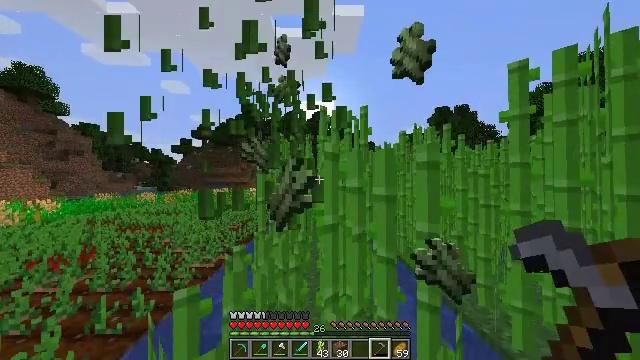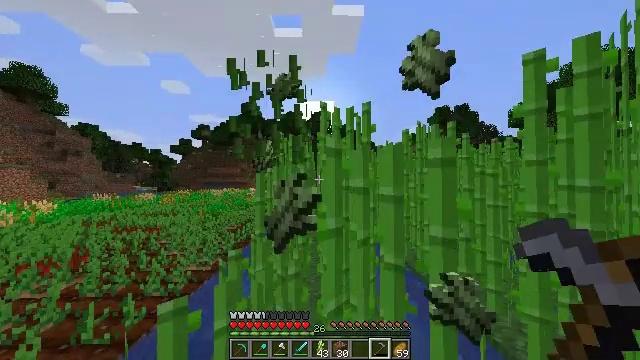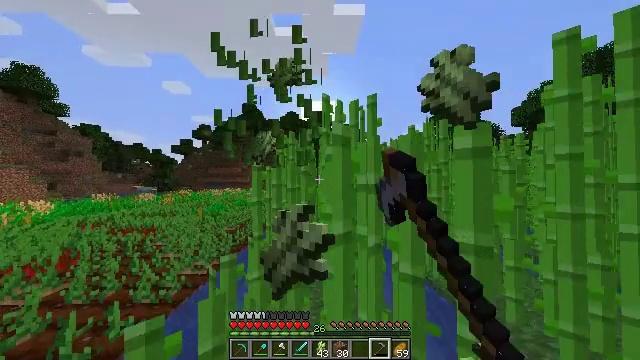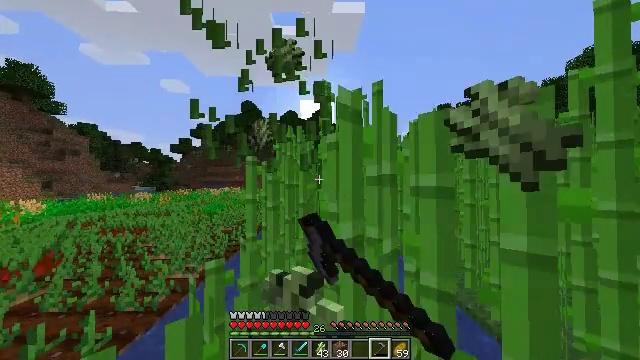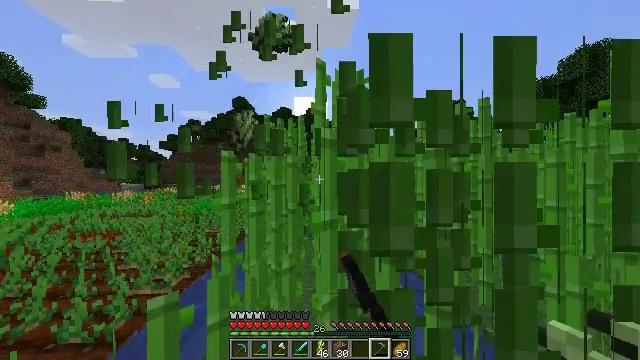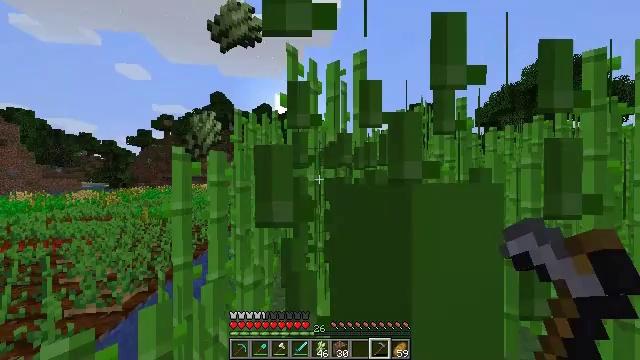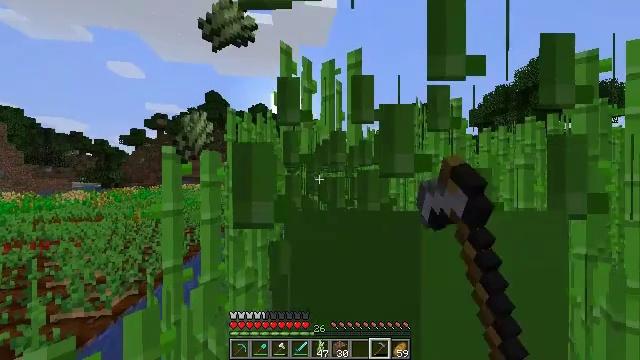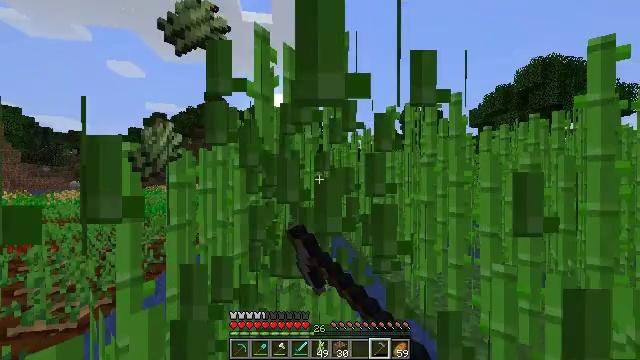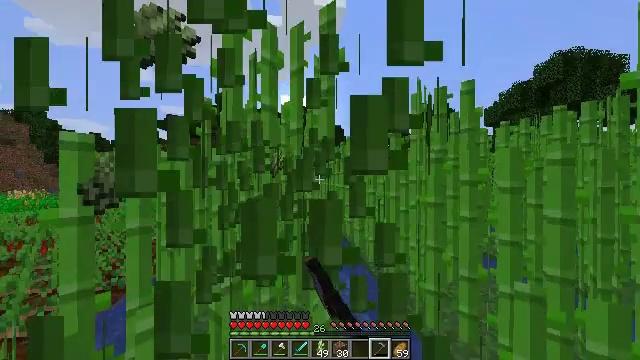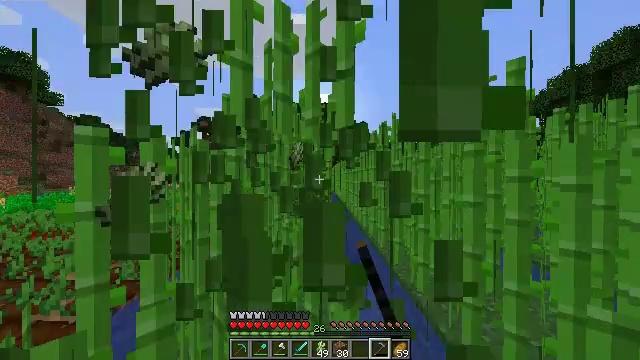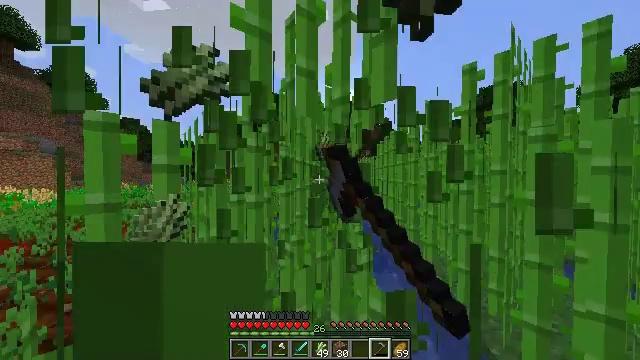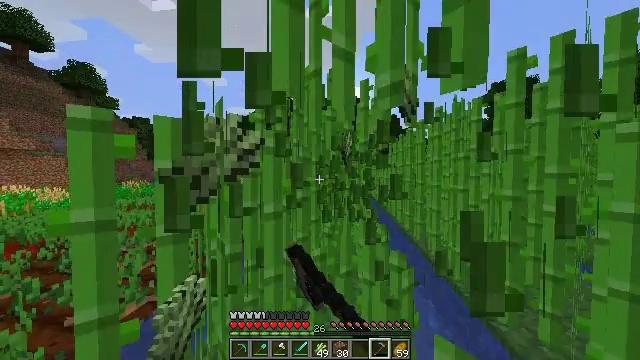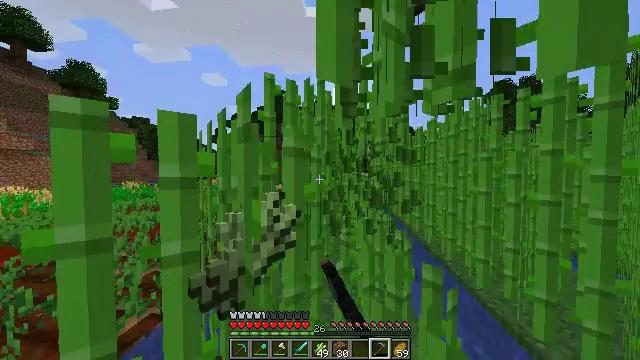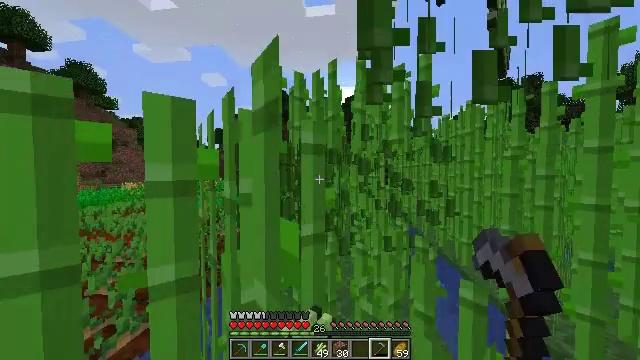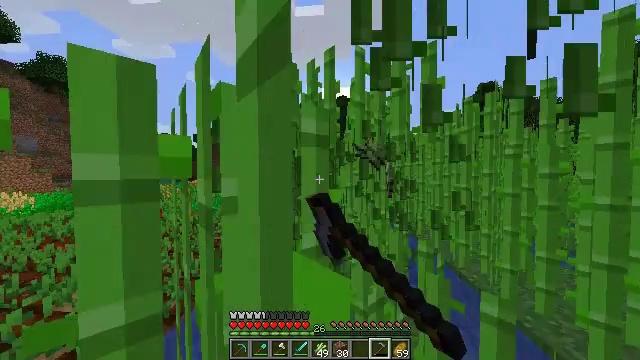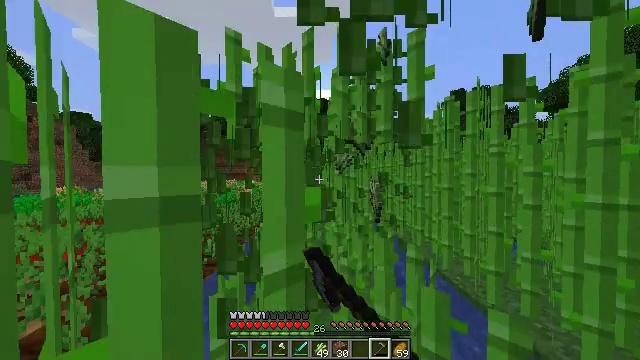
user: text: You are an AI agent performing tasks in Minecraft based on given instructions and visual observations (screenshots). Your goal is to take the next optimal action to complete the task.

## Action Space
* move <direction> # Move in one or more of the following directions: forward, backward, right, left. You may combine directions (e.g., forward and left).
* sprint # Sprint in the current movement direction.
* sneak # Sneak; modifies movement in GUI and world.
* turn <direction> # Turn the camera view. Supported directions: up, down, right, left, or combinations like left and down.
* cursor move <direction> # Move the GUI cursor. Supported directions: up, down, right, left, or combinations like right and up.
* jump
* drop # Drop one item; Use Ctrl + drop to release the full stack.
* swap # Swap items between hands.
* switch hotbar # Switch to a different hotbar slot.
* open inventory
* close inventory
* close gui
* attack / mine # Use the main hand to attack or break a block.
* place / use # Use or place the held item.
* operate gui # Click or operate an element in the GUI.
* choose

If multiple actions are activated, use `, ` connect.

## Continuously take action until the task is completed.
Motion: motion action
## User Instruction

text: Harvest sugar cane from the plant.
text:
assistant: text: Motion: move forward, sprint, attack / mine
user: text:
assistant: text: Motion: move forward, sprint, attack / mine
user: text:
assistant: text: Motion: move forward, sprint, attack / mine
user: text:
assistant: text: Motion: move forward, sprint, turn right, attack / mine
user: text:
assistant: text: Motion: move forward and move right, sprint, turn right, attack / mine
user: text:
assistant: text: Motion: move forward and move right, sprint, turn right, attack / mine
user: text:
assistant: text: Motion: move forward and move right, sprint, attack / mine
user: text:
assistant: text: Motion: move forward and move right, sprint, turn left, attack / mine
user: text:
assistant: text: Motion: move forward and move left, sprint, turn left, attack / mine
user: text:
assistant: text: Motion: move forward and move left, sprint, turn left, attack / mine
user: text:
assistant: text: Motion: move forward and move left, sprint, turn left, attack / mine
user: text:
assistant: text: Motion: move forward and move left, sprint, attack / mine
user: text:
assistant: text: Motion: move forward, sprint, attack / mine
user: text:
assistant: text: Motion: move forward, sprint, turn right, attack / mine
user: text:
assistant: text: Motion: move forward and move right, sprint, turn right, attack / mine
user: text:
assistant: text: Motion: move forward and move right, sprint, turn right, attack / mine
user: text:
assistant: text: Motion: move forward and move right, sprint, turn right, attack / mine
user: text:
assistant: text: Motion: move forward and move right, sprint, attack / mine
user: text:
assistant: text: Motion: move forward, sprint, turn left, attack / mine
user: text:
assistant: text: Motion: move forward and move left, sprint, turn left, attack / mine
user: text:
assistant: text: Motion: move forward and move left, sprint, turn left, attack / mine
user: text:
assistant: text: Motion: move forward and move left, sprint, turn left, attack / mine
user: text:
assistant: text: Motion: move forward and move left, sprint, attack / mine
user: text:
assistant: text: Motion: move forward and move left, sprint, attack / mine
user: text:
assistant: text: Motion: move forward, sprint, attack / mine
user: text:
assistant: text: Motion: move forward, sprint, turn right, attack / mine
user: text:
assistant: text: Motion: move forward, sprint, turn right, attack / mine
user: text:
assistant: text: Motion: move forward and move right, sprint, turn right, attack / mine
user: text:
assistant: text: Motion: move forward and move right, sprint, turn right, attack / mine
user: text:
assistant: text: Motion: move forward and move right, sprint, attack / mine